Interaction volume radius: 5 \u00c5
Interaction volume height: 35 \u00c5
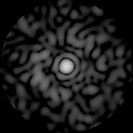
Disorder parameter: 0.8471